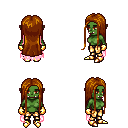
a pixel art fantasy rpg character, female body template, orc, green skin, pink tattered cape, gold greaves, brunette extra-long hairstyle, gold gloves, gold boots, four views (front, back, left, right), 2x2 character sprite sheet, small pixel art, hard edges, no anti-aliasing